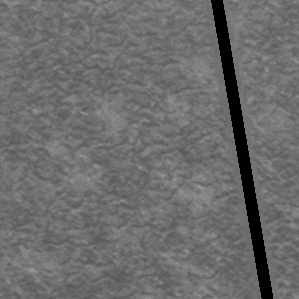
Label: frost